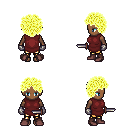
a pixel art fantasy rpg character, female body template, human, dark skin, maroon tunic, gold greaves, gold curly afro hairstyle, metal gloves, maroon shoes, dagger, four views (front, back, left, right), 2x2 character sprite sheet, small pixel art, hard edges, no anti-aliasing